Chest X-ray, AP view. Patient: 62 years old, sex M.
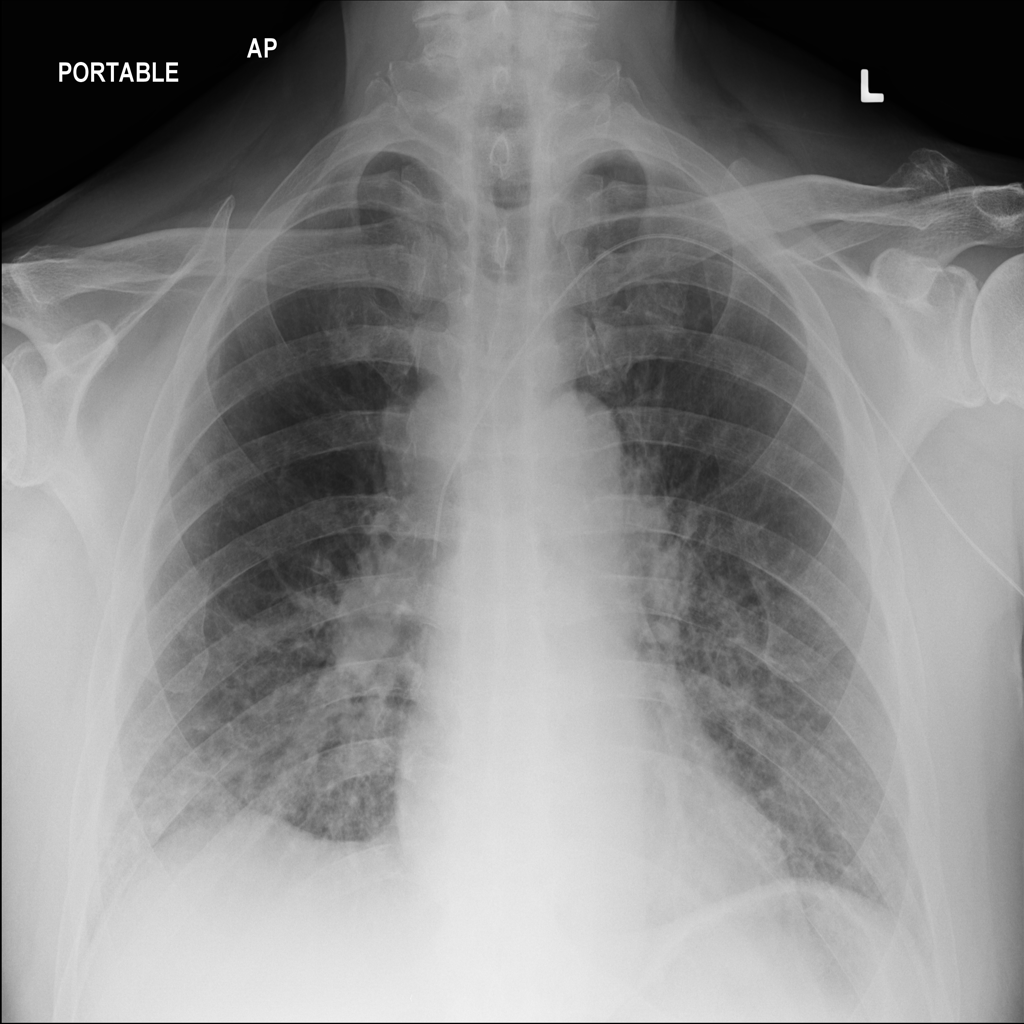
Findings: Nodule